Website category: game
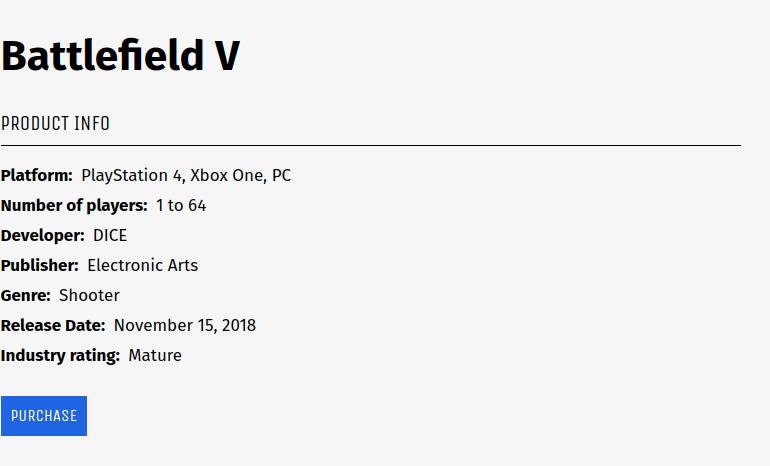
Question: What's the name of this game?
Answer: Battlefield V

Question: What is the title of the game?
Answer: Battlefield V

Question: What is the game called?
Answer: Battlefield V

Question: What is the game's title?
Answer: Battlefield V

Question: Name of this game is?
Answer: Battlefield V

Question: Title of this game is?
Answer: Battlefield V

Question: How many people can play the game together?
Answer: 1 to 64

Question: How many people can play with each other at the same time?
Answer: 1 to 64

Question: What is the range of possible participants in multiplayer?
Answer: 1 to 64

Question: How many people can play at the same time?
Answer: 1 to 64

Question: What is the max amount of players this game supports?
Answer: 1 to 64

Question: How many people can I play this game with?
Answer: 1 to 64

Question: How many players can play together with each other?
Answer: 1 to 64

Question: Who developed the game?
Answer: DICE

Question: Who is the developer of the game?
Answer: DICE

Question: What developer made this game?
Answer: DICE

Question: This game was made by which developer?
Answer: DICE

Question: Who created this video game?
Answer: DICE

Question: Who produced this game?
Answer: DICE

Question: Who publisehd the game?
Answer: Electronic Arts

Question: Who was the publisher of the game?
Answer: Electronic Arts

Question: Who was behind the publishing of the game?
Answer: Electronic Arts

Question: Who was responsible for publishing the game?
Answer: Electronic Arts

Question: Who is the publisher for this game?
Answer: Electronic Arts

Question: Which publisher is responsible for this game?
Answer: Electronic Arts

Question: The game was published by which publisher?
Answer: Electronic Arts

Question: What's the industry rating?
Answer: Mature

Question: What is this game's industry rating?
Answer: Mature

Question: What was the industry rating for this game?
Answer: Mature

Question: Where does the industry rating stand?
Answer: Mature

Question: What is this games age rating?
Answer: Mature

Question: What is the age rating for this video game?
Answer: Mature

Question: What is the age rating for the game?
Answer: Mature

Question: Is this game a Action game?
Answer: no

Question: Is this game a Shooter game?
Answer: yes

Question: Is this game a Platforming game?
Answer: no

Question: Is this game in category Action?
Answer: no

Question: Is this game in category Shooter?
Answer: yes

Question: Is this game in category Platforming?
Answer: no

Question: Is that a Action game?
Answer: no

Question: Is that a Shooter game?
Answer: yes

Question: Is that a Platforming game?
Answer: no

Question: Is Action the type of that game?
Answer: no

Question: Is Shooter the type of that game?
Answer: yes

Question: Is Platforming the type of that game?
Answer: no

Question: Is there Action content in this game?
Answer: no

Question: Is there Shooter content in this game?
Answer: yes

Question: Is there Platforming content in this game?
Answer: no

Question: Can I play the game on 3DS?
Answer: no

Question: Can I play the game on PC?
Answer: yes

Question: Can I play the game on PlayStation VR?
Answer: no

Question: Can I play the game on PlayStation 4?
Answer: yes

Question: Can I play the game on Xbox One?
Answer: yes

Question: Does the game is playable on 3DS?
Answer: no

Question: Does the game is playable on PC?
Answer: yes

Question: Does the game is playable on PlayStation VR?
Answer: no

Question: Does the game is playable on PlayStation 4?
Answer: yes

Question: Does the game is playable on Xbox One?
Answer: yes

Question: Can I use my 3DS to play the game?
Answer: no

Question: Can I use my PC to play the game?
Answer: yes

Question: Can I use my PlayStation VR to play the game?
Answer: no

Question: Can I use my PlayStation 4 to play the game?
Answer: yes

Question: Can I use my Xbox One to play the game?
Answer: yes

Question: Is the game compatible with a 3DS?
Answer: no